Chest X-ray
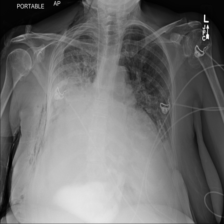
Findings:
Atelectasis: negative
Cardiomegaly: positive
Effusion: positive
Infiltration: negative
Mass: negative
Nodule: negative
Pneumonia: negative
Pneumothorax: negative
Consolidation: negative
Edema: negative
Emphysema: positive
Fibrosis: negative
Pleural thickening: negative
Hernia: negative